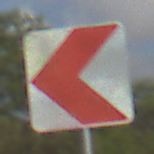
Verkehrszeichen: RichtungstafelnInKurvenKleinRechts
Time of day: MorningAfternoon
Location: Outdoor (Nature)
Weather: PartlyCloudy
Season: NotSpecified
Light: Natural